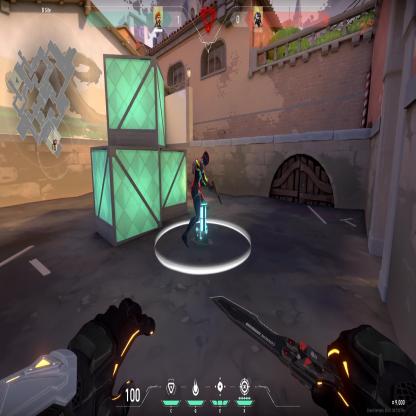
Label: planted spike ; enemy